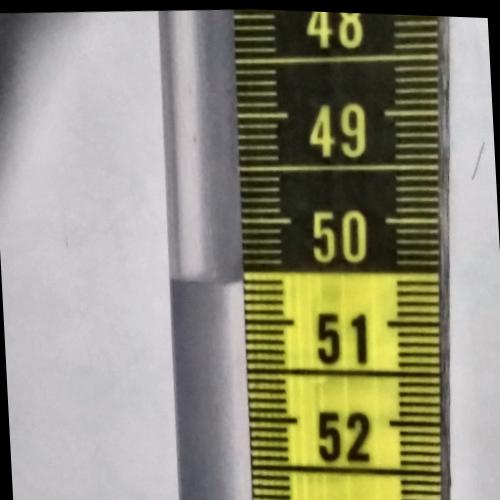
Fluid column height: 50.6 cm